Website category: sports
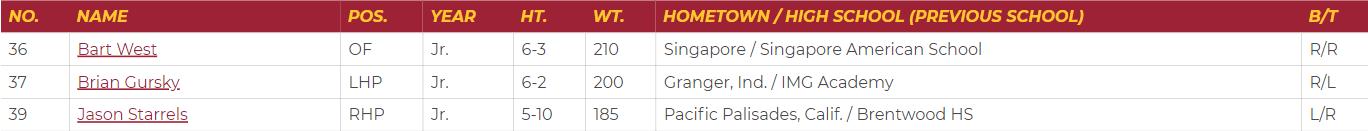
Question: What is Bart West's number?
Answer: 36

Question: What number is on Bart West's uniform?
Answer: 36

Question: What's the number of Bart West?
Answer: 36

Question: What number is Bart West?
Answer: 36

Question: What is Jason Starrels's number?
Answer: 39

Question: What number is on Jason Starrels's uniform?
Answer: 39

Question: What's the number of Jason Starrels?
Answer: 39

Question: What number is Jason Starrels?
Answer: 39

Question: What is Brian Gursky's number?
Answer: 37

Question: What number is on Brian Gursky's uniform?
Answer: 37

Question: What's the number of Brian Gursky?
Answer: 37

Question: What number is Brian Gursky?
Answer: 37

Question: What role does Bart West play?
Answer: OF

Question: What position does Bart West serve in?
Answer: OF

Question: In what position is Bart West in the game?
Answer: OF

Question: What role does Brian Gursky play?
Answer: LHP

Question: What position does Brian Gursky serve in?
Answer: LHP

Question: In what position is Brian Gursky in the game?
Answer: LHP

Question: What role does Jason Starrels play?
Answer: RHP

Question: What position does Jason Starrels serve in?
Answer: RHP

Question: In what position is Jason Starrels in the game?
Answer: RHP

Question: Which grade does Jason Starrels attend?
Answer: Jr.

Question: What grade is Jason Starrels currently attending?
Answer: Jr.

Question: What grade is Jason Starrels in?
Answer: Jr.

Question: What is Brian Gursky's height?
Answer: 6-2

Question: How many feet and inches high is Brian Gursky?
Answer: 6-2

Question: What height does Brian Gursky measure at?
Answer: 6-2

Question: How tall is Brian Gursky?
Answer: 6-2

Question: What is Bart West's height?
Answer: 6-3

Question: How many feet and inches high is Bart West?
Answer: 6-3

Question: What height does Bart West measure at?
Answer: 6-3

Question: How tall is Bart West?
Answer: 6-3

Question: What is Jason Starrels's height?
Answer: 5-10

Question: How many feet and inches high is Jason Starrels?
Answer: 5-10

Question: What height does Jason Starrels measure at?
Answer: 5-10

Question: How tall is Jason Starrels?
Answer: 5-10

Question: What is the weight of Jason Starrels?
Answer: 185

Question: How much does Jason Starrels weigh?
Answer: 185

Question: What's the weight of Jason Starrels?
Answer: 185

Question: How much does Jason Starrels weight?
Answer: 185

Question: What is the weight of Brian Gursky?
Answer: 200

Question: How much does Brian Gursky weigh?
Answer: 200

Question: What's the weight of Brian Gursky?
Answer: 200

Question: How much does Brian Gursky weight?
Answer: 200

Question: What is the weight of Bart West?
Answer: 210

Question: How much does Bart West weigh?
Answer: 210

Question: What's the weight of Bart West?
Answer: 210

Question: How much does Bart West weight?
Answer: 210

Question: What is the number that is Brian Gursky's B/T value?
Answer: R/L

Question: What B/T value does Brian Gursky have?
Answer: R/L

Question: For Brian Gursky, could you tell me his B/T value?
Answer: R/L

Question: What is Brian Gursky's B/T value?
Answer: R/L

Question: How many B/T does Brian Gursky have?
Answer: R/L

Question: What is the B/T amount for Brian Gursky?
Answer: R/L

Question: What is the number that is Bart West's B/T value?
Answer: R/R

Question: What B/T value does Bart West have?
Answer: R/R

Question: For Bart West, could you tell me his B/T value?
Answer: R/R

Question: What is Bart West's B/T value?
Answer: R/R

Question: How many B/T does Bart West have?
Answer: R/R

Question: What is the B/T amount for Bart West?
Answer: R/R

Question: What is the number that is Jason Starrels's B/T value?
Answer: L/R

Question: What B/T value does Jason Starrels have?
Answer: L/R

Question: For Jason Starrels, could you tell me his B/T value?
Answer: L/R

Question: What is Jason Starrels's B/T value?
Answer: L/R